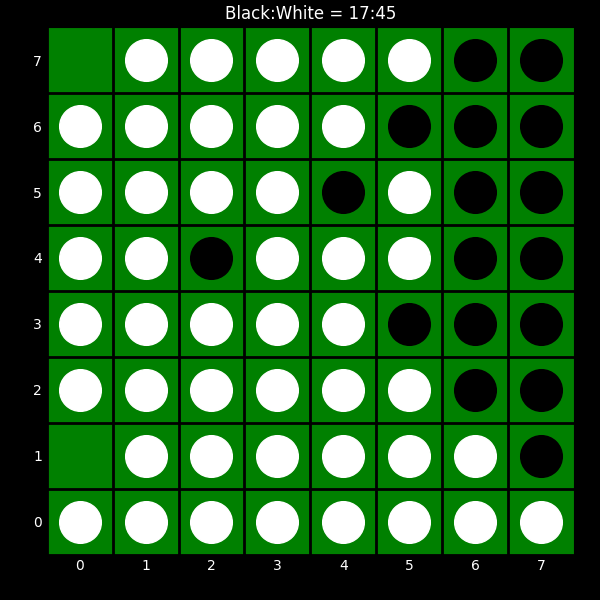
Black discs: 17
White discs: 45